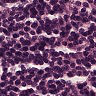
Metastatic tissue present: no